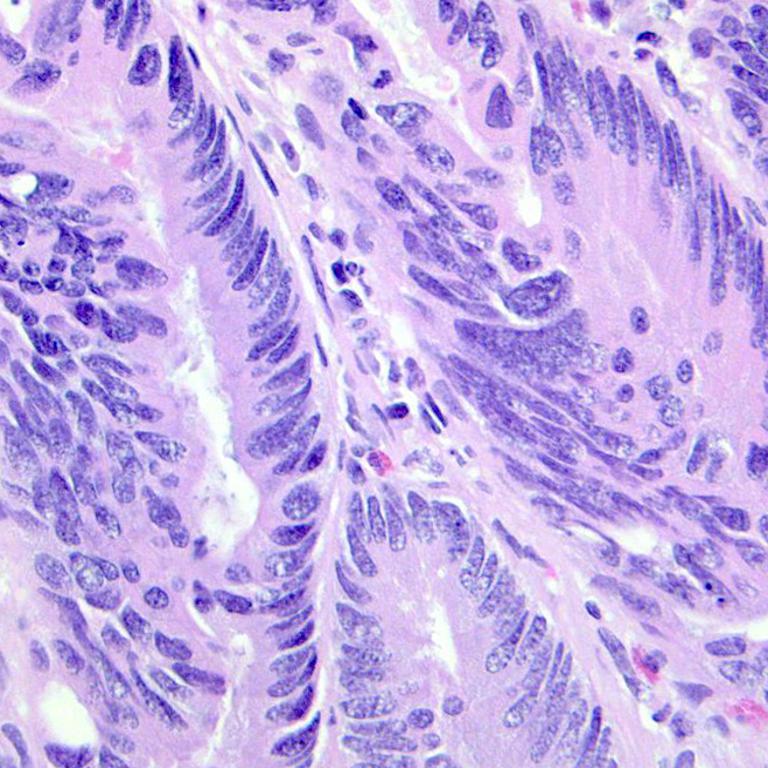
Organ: colon
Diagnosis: adenocarcinomas